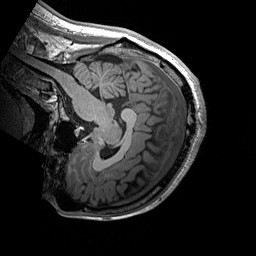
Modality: T1w
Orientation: sagittal
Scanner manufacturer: siemens
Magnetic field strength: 3 T
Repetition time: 2.2 s
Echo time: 0.00244 s